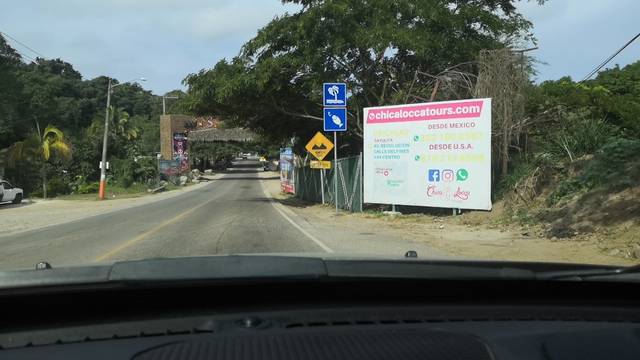
Region: Mexico
Coordinates: 20.863, -105.427